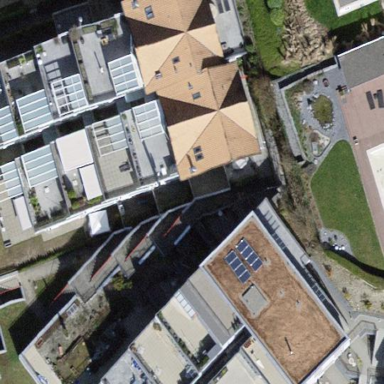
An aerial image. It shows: Building.